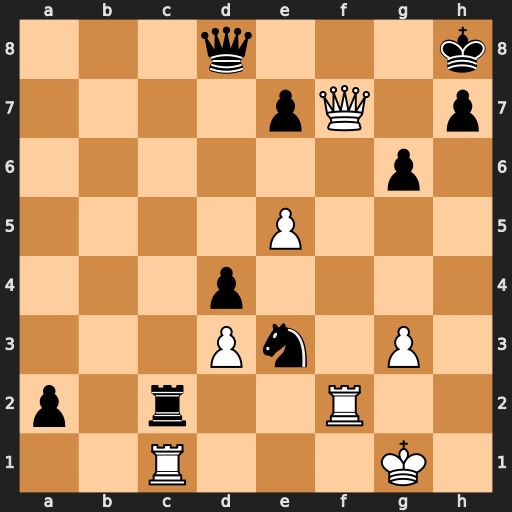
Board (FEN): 3q3k/4pQ1p/6p1/4P3/3p4/3Pn1P1/p1r2R2/2R3K1
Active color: w
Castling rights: -
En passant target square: -
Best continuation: Rfxc2 Nxc2 Qxa2 Ne3 Qe6 Kg7 Rc8